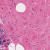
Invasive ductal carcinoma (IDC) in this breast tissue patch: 0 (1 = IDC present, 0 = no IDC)